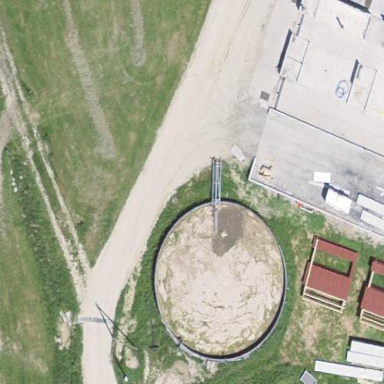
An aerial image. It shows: Silo.